Interaction volume radius: 10 \u00c5
Interaction volume height: 10 \u00c5
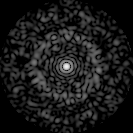
Disorder parameter: 0.8276